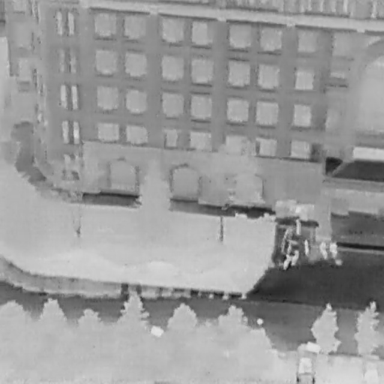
There are 11 objects shown in the infrared image, including two Cars, and nine Bicycles.